Current action and preconditions to check: trajectory_clear

Your task: For each precondition in the list above, predict whether it will hold at this action.

Consider the current scene as observed from the mobile robot's camera, and analyze the predicted future states of all dynamic agents (e.g., people, animals, vehicles, or any moving entities) within the NEXT SECOND.

IMPORTANT: Only answer "very likely" if you are absolutely certain—based on strong, clear evidence—that a dynamic agent will violate the precondition in the predicted future state. Do NOT answer "very likely" for unlikely, ambiguous, or low-probability risks.

Ask yourself for each precondition: Is there a high probability, with clear and convincing evidence, that the predicted future states of any dynamic agent will interfere with the predicted future state of the currently executing action within the NEXT SECOND, causing that precondition to fail?

Assess the risk level based on these predictions. Use "likely" or "very likely" if motions create a clear risk of interference.

Use "neutral" or "improbable" if agents are nearby but their predicted paths are clearly diverging or non-conflicting.

Failure Risk Categories: "very improbable", "improbable", "neutral", "likely", "very likely"

Answer Format: Output ONLY the probability_of_failure value from these categories: "very improbable", "improbable", "neutral", "likely", "very likely"

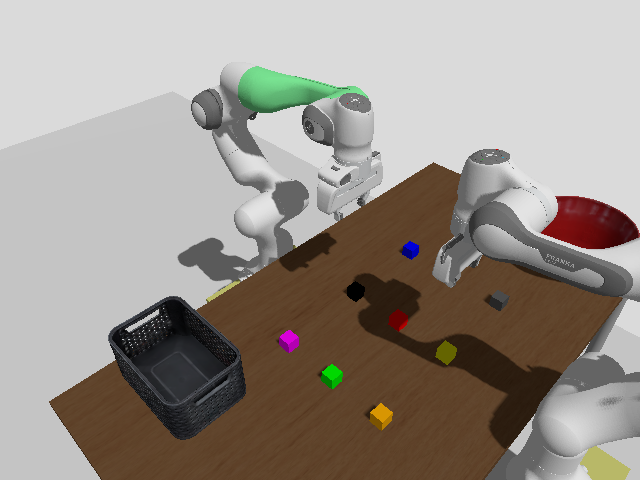

Answer: improbable